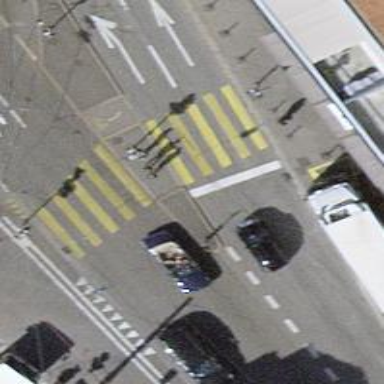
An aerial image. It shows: Zebra crossing with traffic signals and island in the middle.